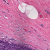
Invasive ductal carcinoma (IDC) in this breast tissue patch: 0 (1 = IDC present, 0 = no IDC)